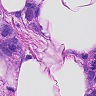
Metastatic tissue present: yes